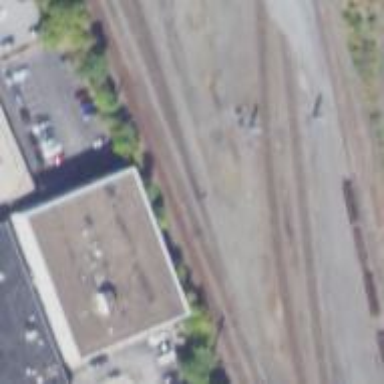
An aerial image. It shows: Railway yard in service.